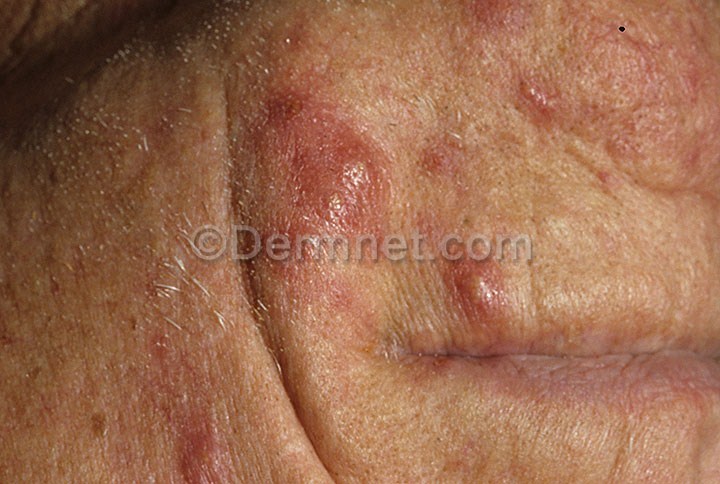
Disease: Tinea Ringworm Candidiasis and other Fungal Infections